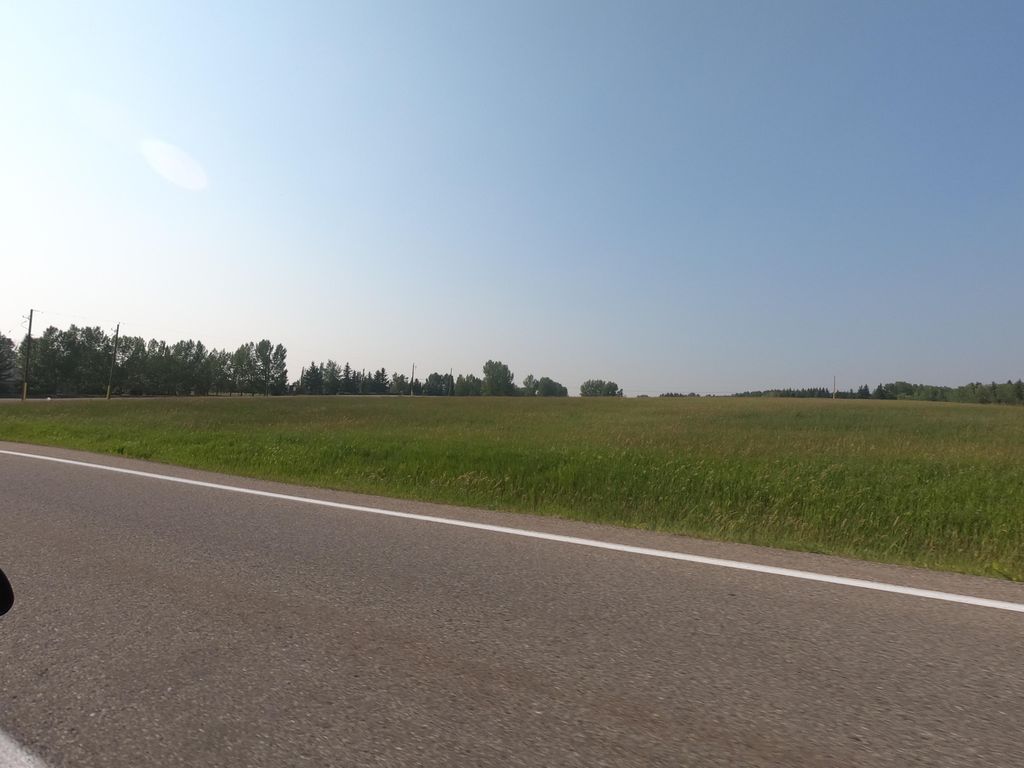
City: calgary